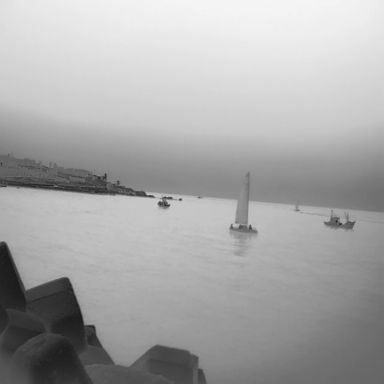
There are five objects shown in the infrared image, including three bulk_carriers, and two sailboats.